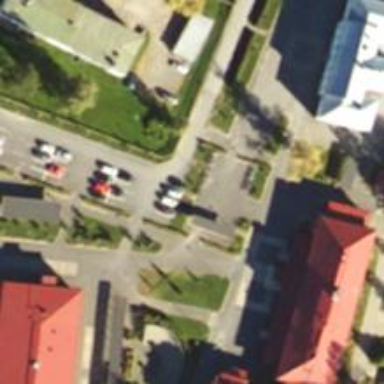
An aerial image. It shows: Living street.